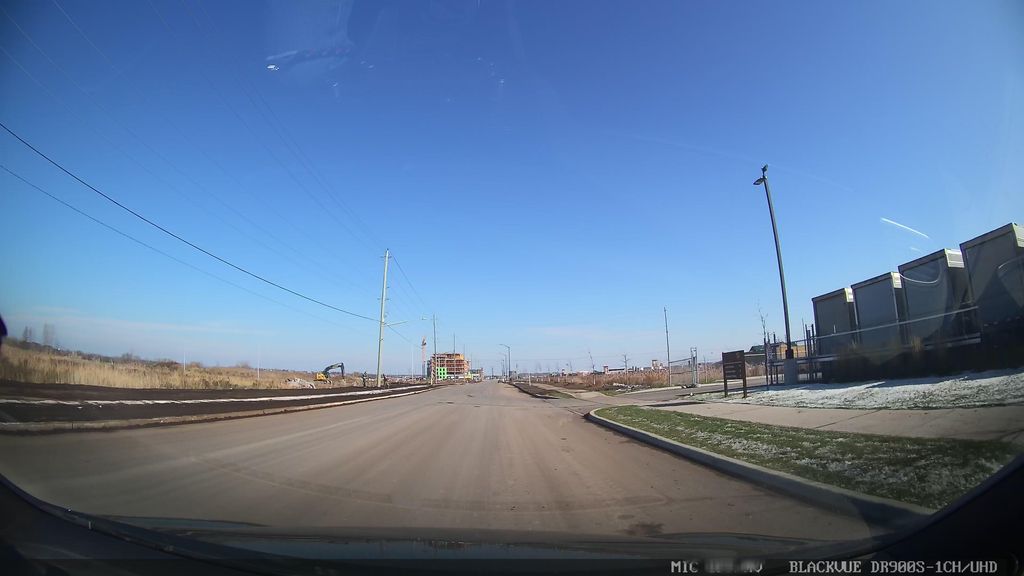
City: ottawa-gatineau